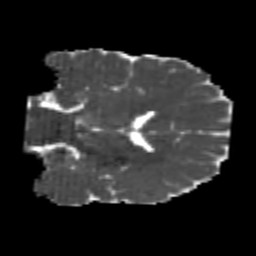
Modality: MD
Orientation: coronal
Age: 22
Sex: male
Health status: healthy
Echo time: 0.074 s